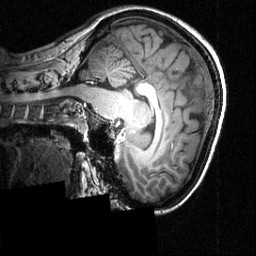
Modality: T1w
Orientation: sagittal
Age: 22
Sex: female
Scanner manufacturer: siemens
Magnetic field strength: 3.951 T
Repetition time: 1.5 s
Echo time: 0.00335 s